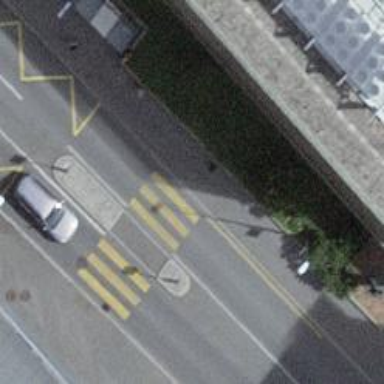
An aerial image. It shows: Uncontrolled zebra crossing with central island. The crossing is marked with zebra stripes.